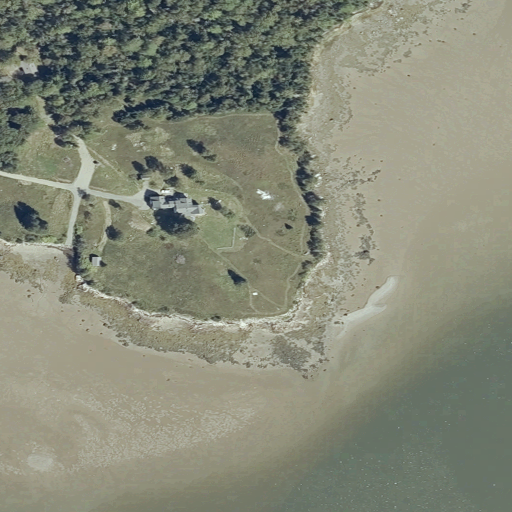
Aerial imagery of cape in Maine named Pineo Point containing open water, herbaceous wetlands, mixed forest, grassland, evergreen forest, low intensity development, open development, and barren land